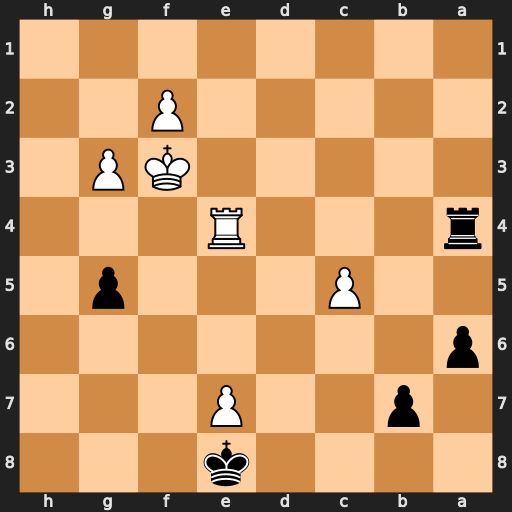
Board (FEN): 4k3/1p2P3/p7/2P3p1/r3R3/5KP1/5P2/8
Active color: b
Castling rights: -
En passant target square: -
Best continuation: g4+ Ke3 Rxe4+ Kxe4 a5 Kd5 Kxe7 Kc4 Ke6